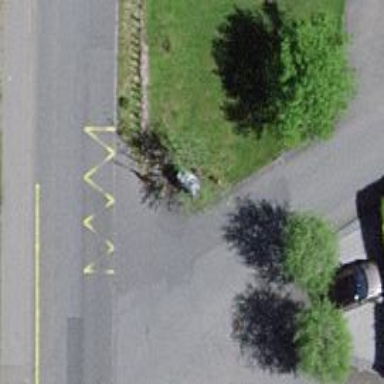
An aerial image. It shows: Cable distribution cabinet for power.